Question: I have a backbone app that I have integrated into my rails app. I am trying to pass my validation errors back to a Backbone Model on creation but it's not making it all the way back to Backbone.
Here's my model:
'''
# app/assets/javascripts/models/source.js.coffee
class MyApp.Models.Source extends Backbone.Model
urlRoot: '/api/sources'
'''
And my rails controller:
'''
# app/controller/api/sources_controller.rb
class Api::SourcesController < ApplicationController
respond_to :json
def create
@source = Source.new source_params
if @source.save
respond_with @source
else
render json: { error: @source.error.messages }, status: 422
end
end
def source_params
params.require(:source).permit(:feed_id, :source, :term)
end
end
'''
And finally the code that attempts to create my model:
'''
# app/assets/javascripts/views/new_source.js.coffee
class MyApp.Views.SourceForm extends Backbone.View
events: ->
'submit .new_source': 'createSource'
createSource: ->
@source = new Juicer.Models.Source $(event.target).serializeHash()
@source.save
success: =>
console.log 'ya'
error: =>
console.log 'boo'
'''
When I actually run this code however, it never makes it all the way back to this backbone callback, instead I get this error in the console:

'POST http://localhost:3000/api/sources 422 (Unprocessable Entity)'
I've dug around a bit in the Backbone source but I can't figure out why this isn't making it through. It seems to be stuck at the jQuery .ajax method, which should be triggering the error callback, but instead seems to be breaking.
I'm using Backbone v1.1.1 and jQuery v1.11.1 and Rails 4.1.5
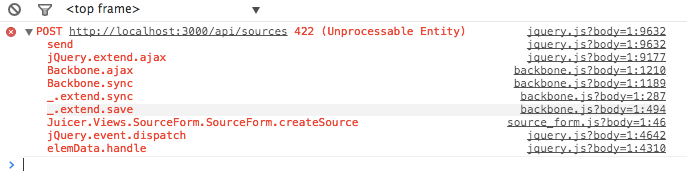
Answer: It seems to hit the error callback if I pass in null as the first argument to save per <URL> SO post
Like so:
'''
createSource: ->
@source = new Juicer.Models.Source $(event.target).serializeHash()
@source.save null,
success: =>
console.log 'ya'
error: =>
console.log 'boo'
'''